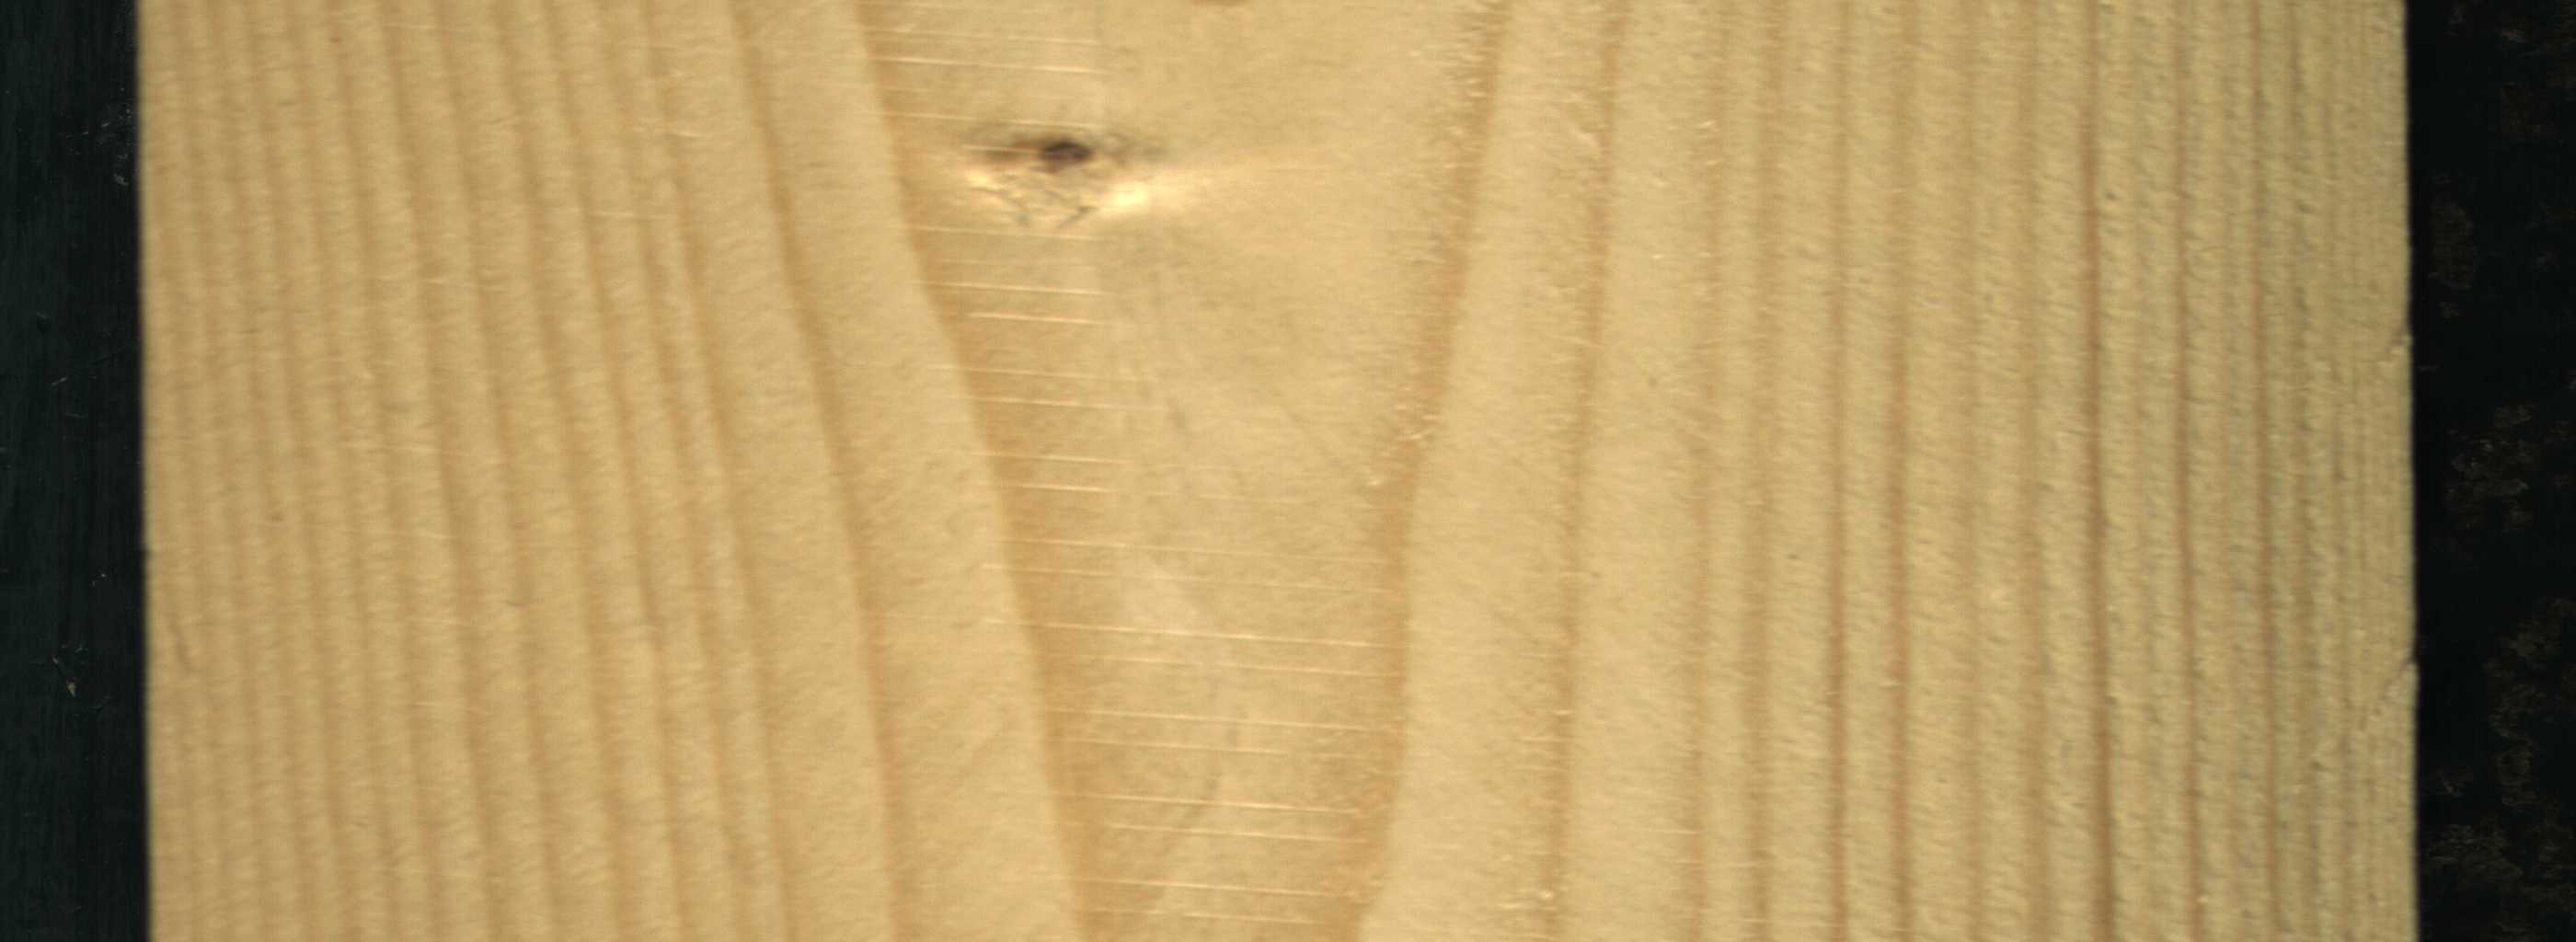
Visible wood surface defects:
Live_Knot